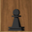
Piece: bP